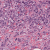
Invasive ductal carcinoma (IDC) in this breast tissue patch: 1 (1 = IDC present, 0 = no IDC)